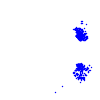
Particle: electron